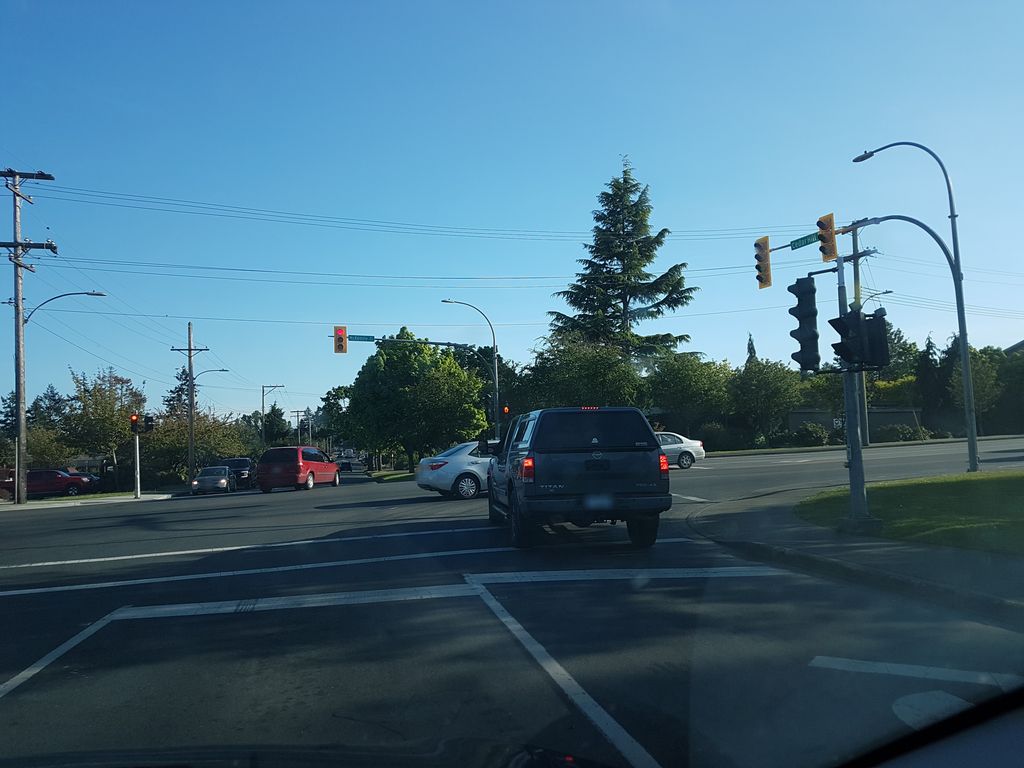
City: victoria